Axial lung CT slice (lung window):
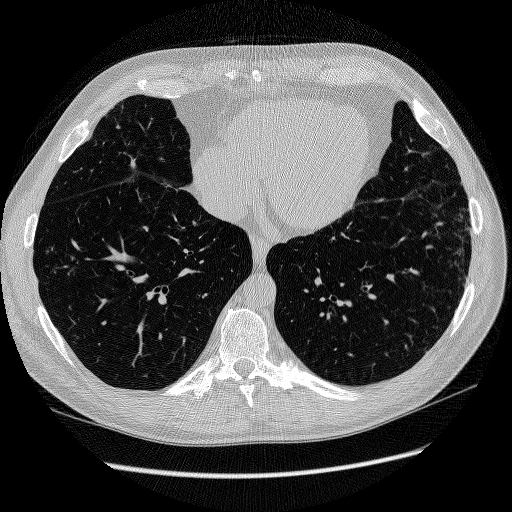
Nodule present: no